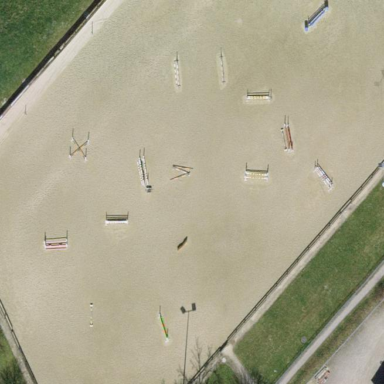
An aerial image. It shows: Equestrian pitch used for leisure and sports activities.